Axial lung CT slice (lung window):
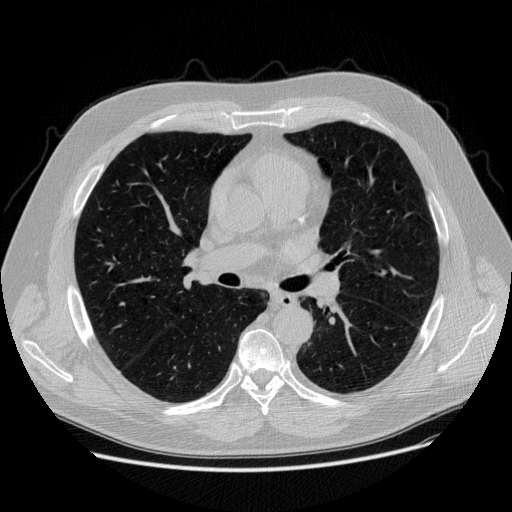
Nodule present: no